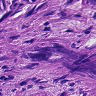
Metastatic tissue present: yes